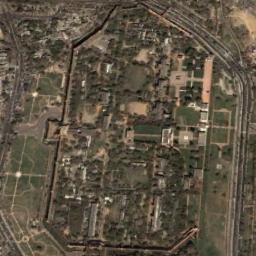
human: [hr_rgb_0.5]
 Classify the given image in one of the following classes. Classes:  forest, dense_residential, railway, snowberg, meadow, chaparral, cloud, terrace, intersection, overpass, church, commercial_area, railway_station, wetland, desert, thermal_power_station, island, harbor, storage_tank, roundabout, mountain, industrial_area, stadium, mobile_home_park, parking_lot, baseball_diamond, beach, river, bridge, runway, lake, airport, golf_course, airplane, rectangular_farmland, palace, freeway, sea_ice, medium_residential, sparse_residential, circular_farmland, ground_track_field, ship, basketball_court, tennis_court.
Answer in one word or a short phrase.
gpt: palace